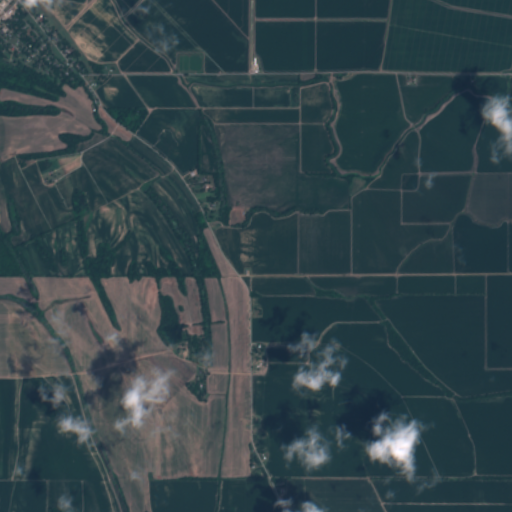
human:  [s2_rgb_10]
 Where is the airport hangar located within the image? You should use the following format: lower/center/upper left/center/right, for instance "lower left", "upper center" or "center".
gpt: The airport hangar is located in the upper center of the image.
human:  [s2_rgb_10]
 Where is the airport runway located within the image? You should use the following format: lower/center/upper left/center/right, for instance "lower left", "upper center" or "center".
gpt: The airport runway is located in the upper center of the image.
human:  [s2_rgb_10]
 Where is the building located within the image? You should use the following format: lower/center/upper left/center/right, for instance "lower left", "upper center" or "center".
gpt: The building is located in the upper center of the image.
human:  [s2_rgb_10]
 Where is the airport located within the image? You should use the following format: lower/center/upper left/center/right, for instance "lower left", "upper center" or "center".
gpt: There is no airport in the image.